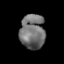
Tissue: prostate
Cell type: Epithelial cells
Senescence score: 0.3436
Nuclear area (px): 837
Mean DAPI intensity: 113.773